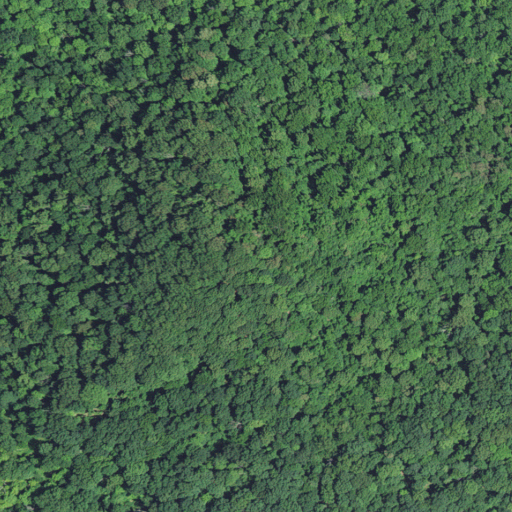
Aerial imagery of mountain in West Virginia named Pilot Knob containing only deciduous forest